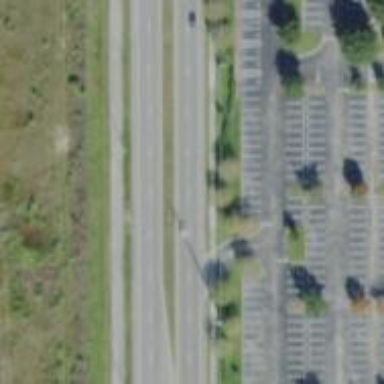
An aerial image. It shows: Driveway leading to service road.